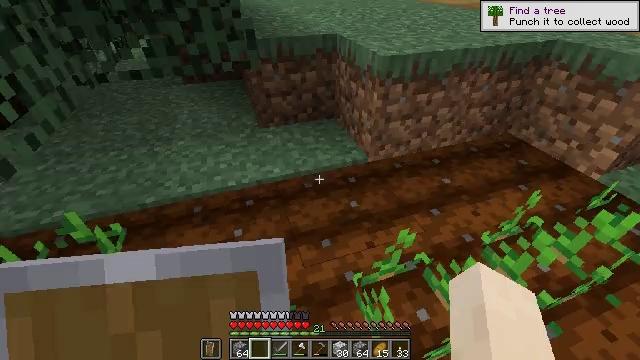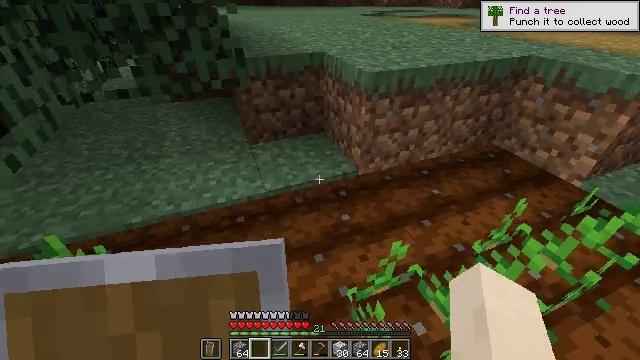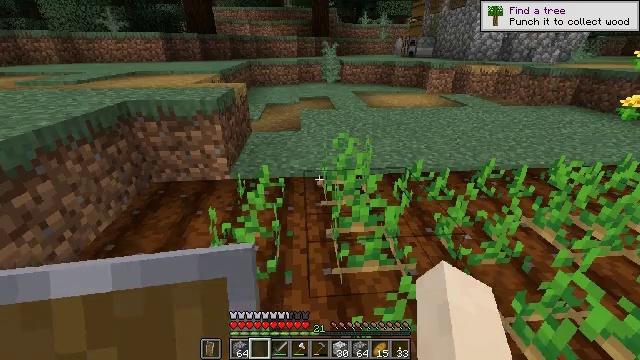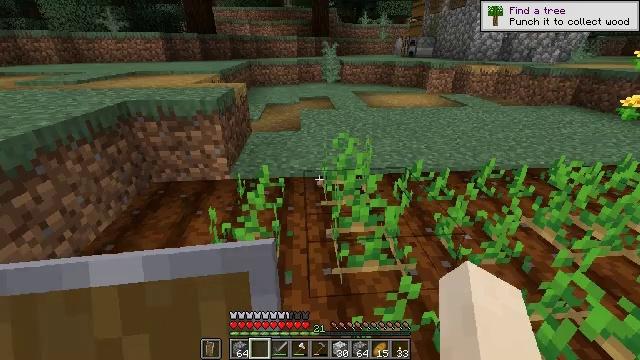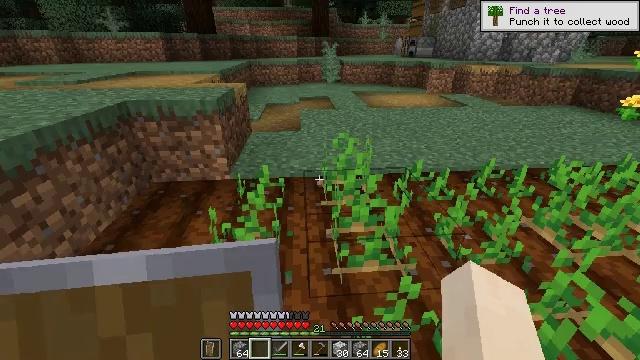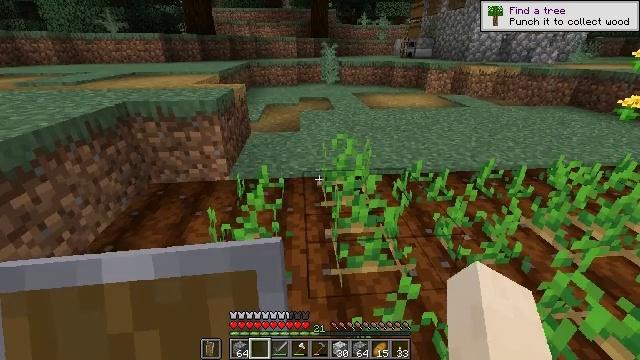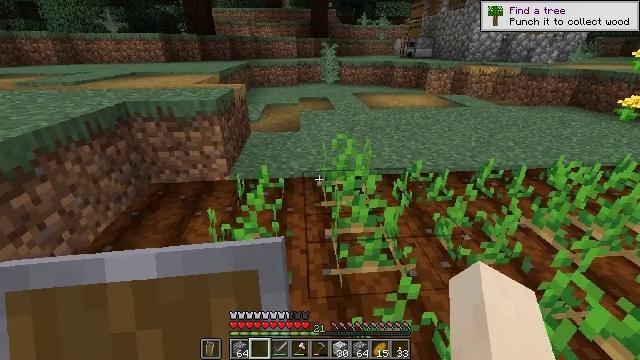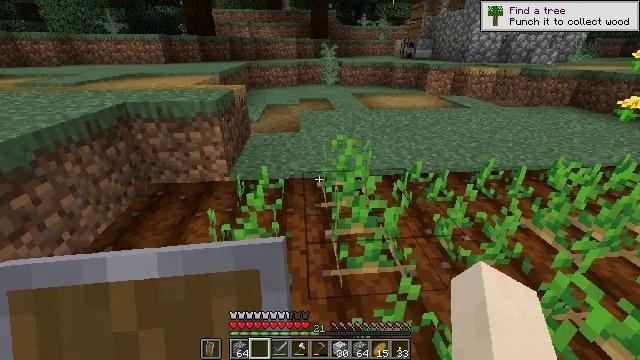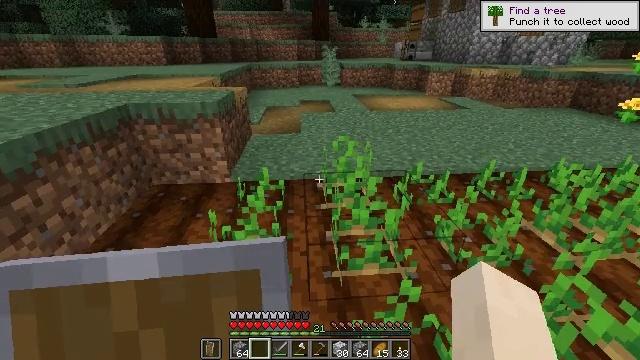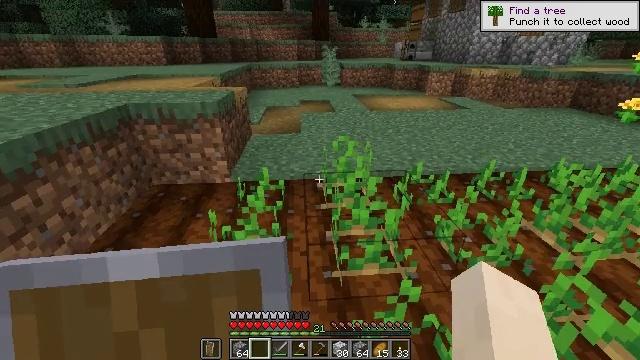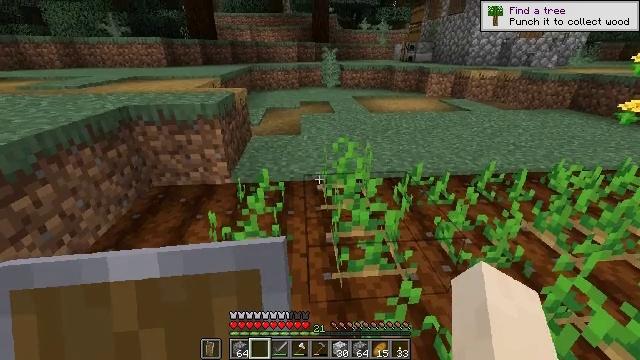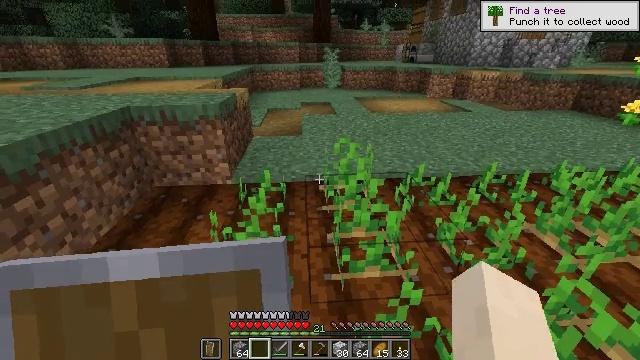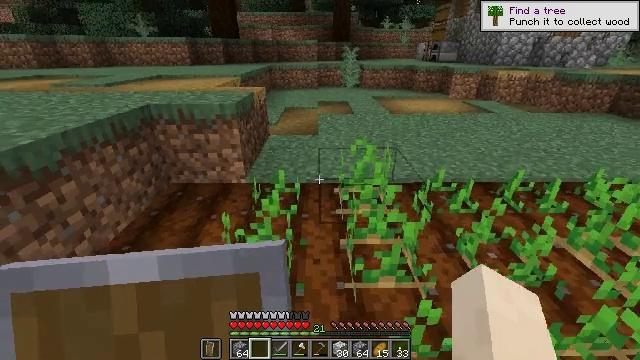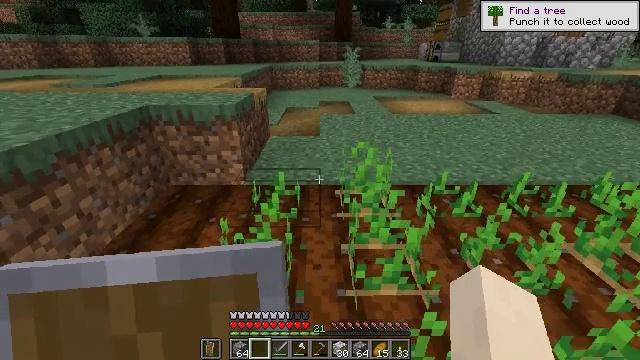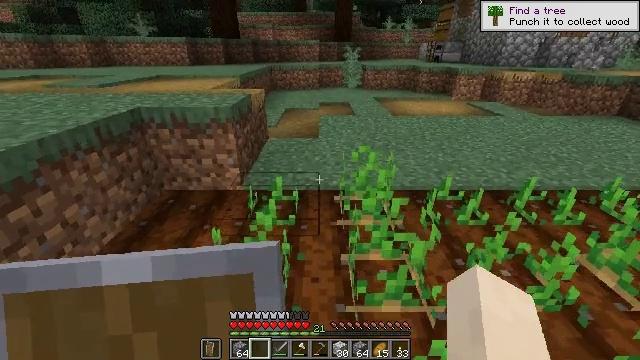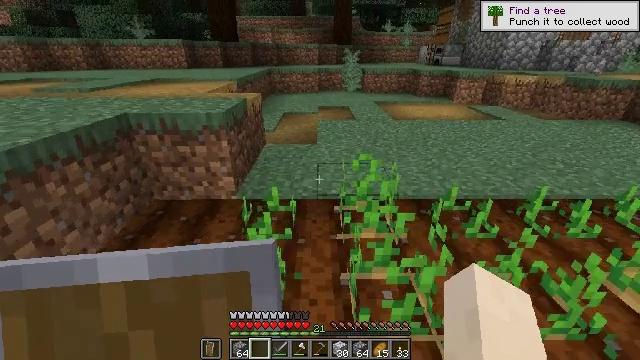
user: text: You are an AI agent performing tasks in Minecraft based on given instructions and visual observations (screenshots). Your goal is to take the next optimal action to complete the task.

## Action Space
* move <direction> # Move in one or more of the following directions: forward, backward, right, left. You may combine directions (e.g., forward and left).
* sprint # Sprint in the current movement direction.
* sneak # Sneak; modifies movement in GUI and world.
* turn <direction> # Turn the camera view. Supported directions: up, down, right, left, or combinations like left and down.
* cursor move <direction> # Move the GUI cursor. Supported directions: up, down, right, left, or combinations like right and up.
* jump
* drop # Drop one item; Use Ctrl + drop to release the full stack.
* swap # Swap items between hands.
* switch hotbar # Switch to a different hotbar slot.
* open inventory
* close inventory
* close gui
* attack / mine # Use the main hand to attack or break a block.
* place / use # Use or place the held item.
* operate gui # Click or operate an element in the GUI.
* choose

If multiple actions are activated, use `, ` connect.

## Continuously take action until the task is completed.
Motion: motion action
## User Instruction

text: craft item air
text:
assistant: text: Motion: no_op
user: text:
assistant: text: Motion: turn right and up
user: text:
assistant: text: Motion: no_op
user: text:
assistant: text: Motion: no_op
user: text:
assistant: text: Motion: no_op
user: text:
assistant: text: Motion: no_op
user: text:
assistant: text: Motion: no_op
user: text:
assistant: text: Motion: no_op
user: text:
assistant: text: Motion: no_op
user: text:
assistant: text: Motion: no_op
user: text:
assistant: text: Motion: no_op
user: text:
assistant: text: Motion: move forward, turn left
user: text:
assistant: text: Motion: move forward
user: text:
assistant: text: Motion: move forward
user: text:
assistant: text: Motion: no_op
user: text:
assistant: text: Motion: move forward, turn right and up
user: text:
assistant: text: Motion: move forward, turn right and up
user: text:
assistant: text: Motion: move forward
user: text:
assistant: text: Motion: move forward
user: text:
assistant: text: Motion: move forward
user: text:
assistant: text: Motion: move forward
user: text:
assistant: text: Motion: move forward
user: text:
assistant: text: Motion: move forward
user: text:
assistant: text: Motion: move forward
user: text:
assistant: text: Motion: move forward
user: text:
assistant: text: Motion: move forward, turn right
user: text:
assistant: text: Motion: move forward, turn right
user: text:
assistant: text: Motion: move forward, turn right
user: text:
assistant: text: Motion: move forward
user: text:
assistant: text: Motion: move forward, turn right